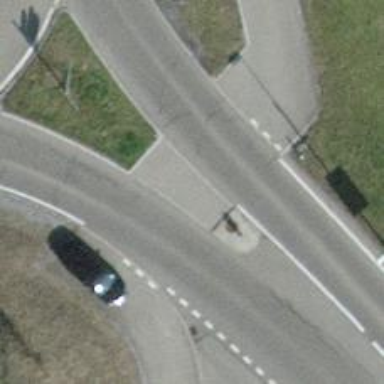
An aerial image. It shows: Uncontrolled road crossing with pedestrian island.